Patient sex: M
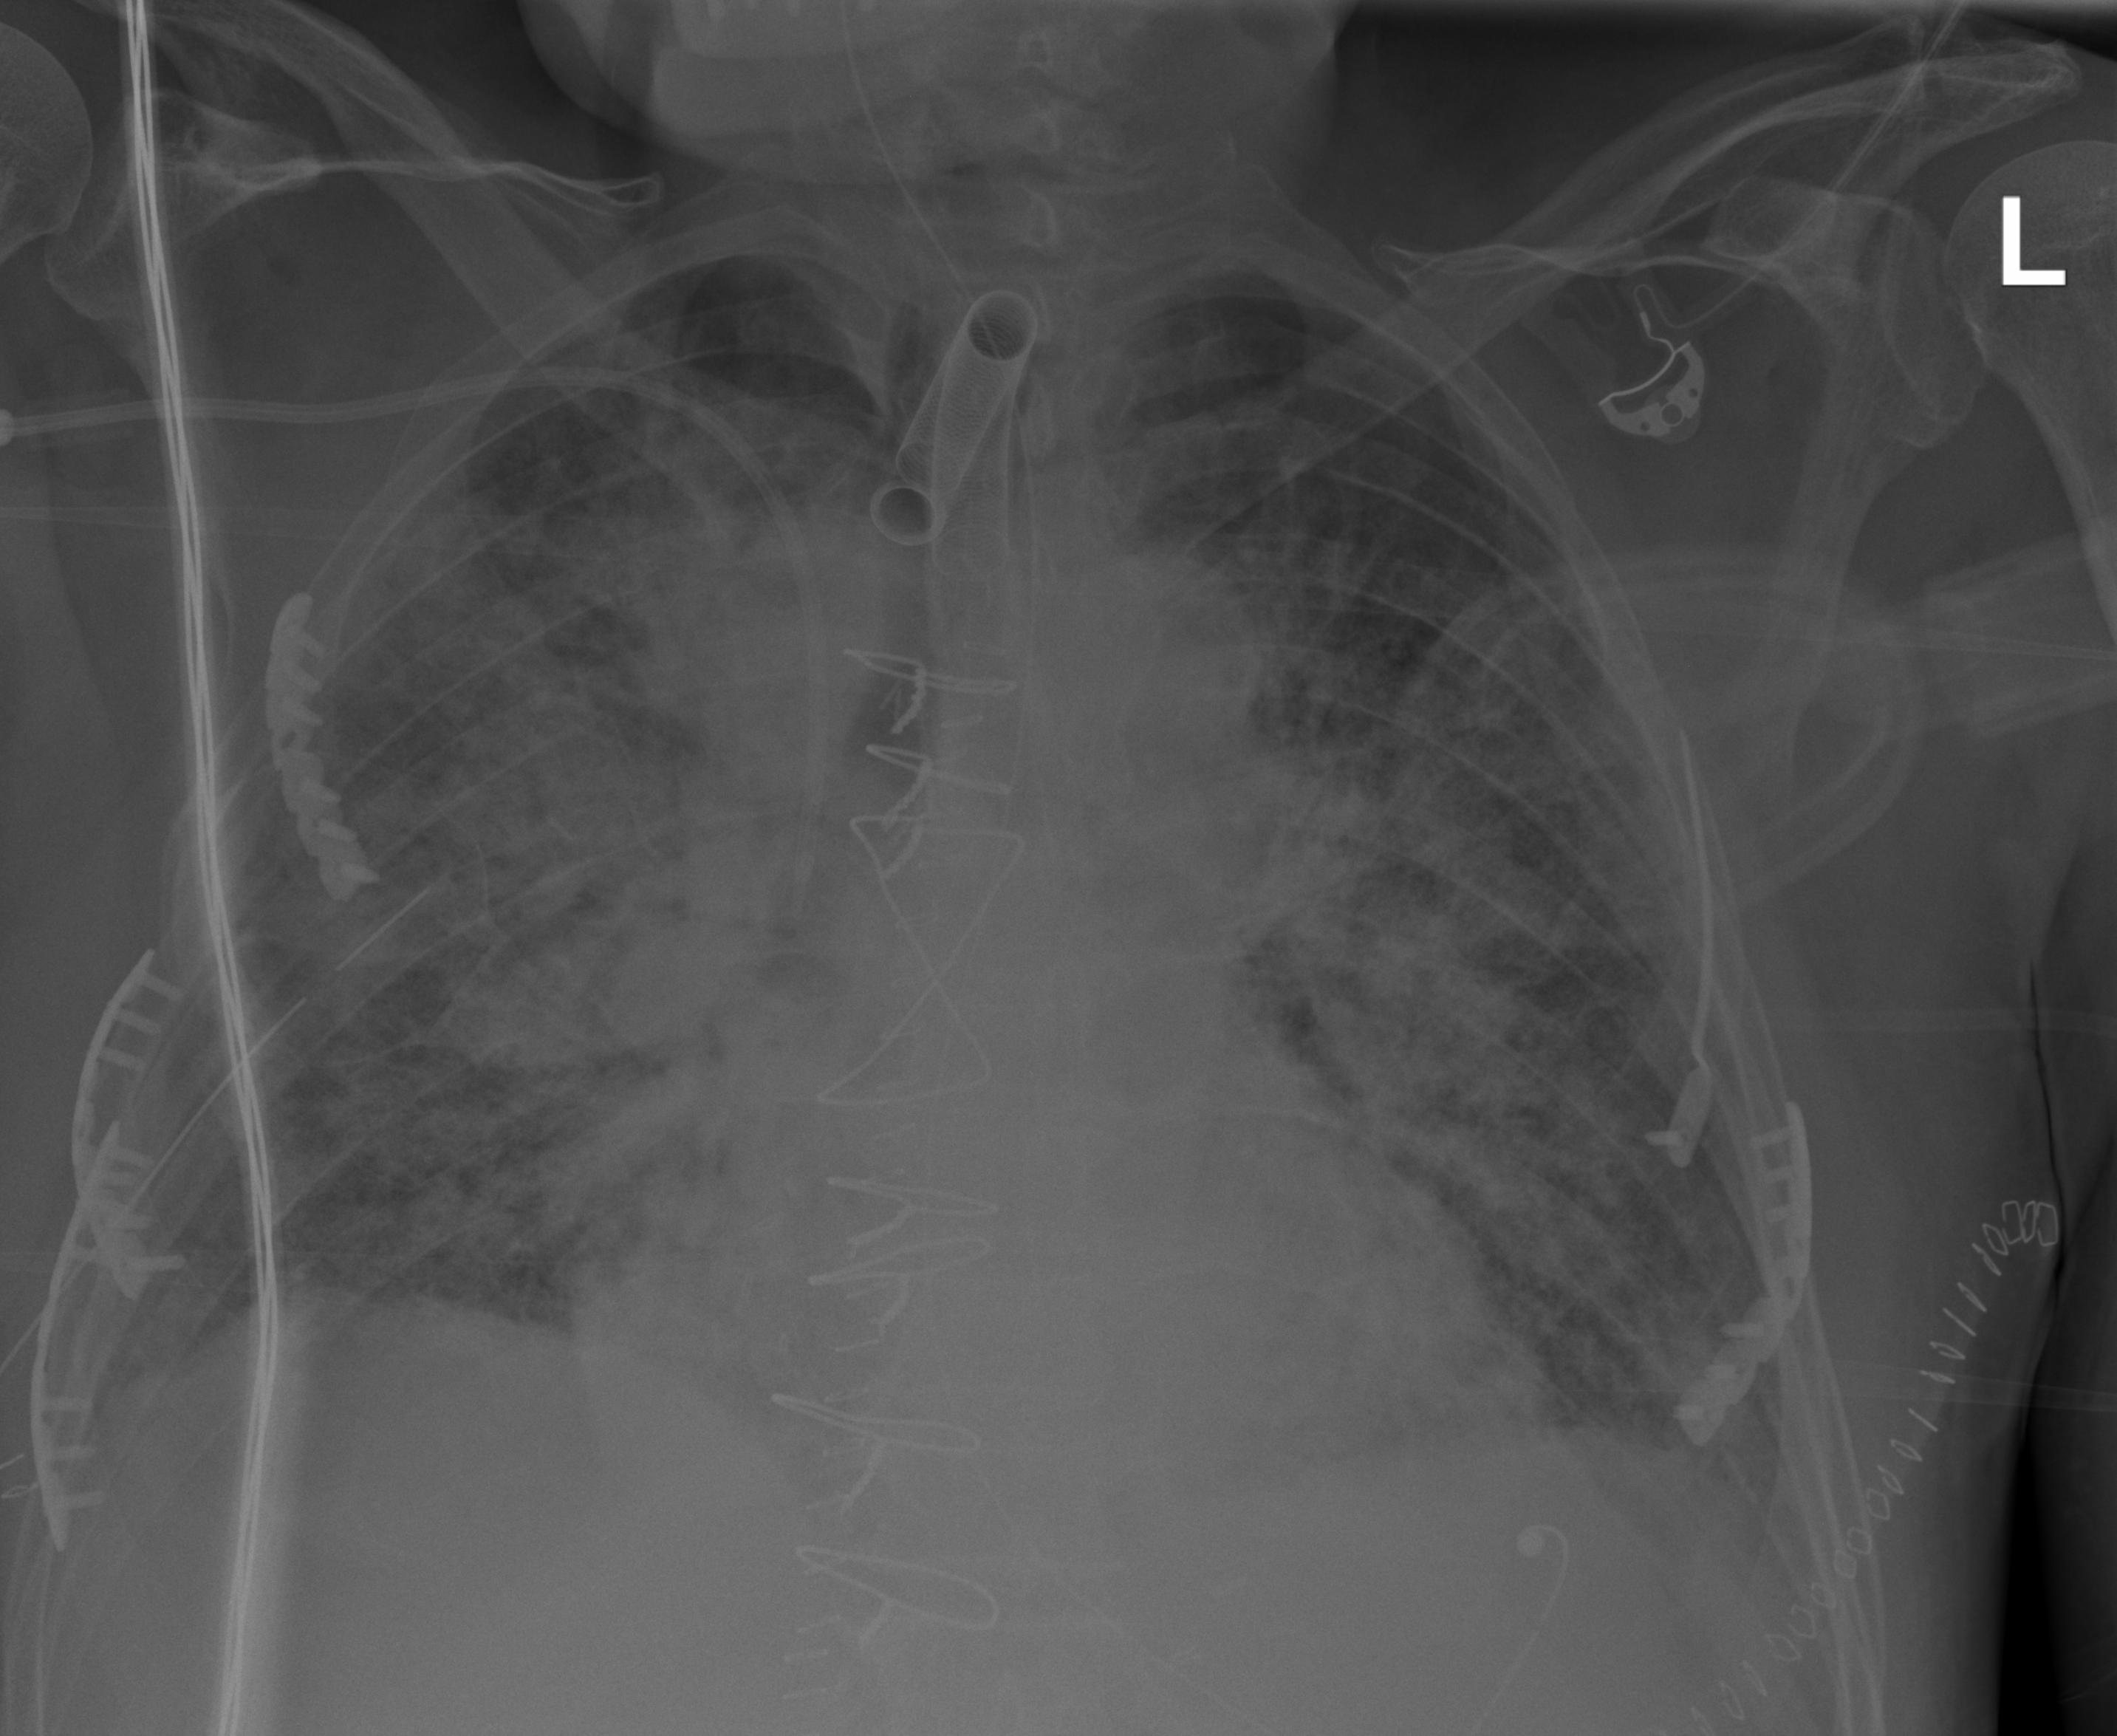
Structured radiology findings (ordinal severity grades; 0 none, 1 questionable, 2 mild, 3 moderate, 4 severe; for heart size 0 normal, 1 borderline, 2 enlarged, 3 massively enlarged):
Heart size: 0
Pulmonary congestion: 2
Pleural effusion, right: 0
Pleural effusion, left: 0
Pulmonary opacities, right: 3
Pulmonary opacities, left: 3
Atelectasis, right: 2
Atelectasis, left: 2